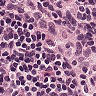
Metastatic tissue present: no